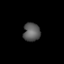
Tissue: lung
Cell type: Epithelial cells
Senescence score: 0.1704
Nuclear area (px): 301
Mean DAPI intensity: 91.751